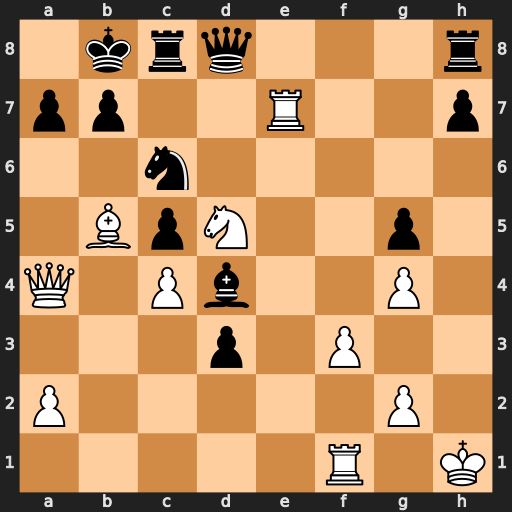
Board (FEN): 1krq3r/pp2R2p/2n5/1BpN2p1/Q1Pb2P1/3p1P2/P5P1/5R1K
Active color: w
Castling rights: -
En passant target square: -
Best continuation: Rxb7+ Kxb7 Qa6+ Kb8 Bxc6 Qb6 Nxb6 Rxc6 Nd7+